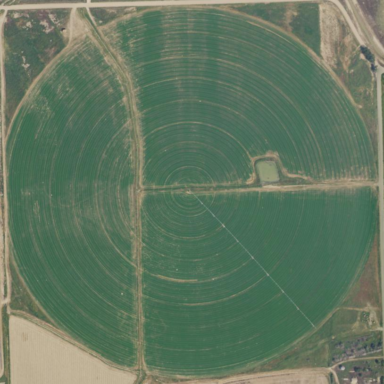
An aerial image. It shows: Farmland with pivot irrigation system.